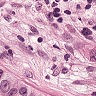
Metastatic tissue present: yes